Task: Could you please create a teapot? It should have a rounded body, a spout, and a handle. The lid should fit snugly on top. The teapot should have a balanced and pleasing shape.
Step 198:
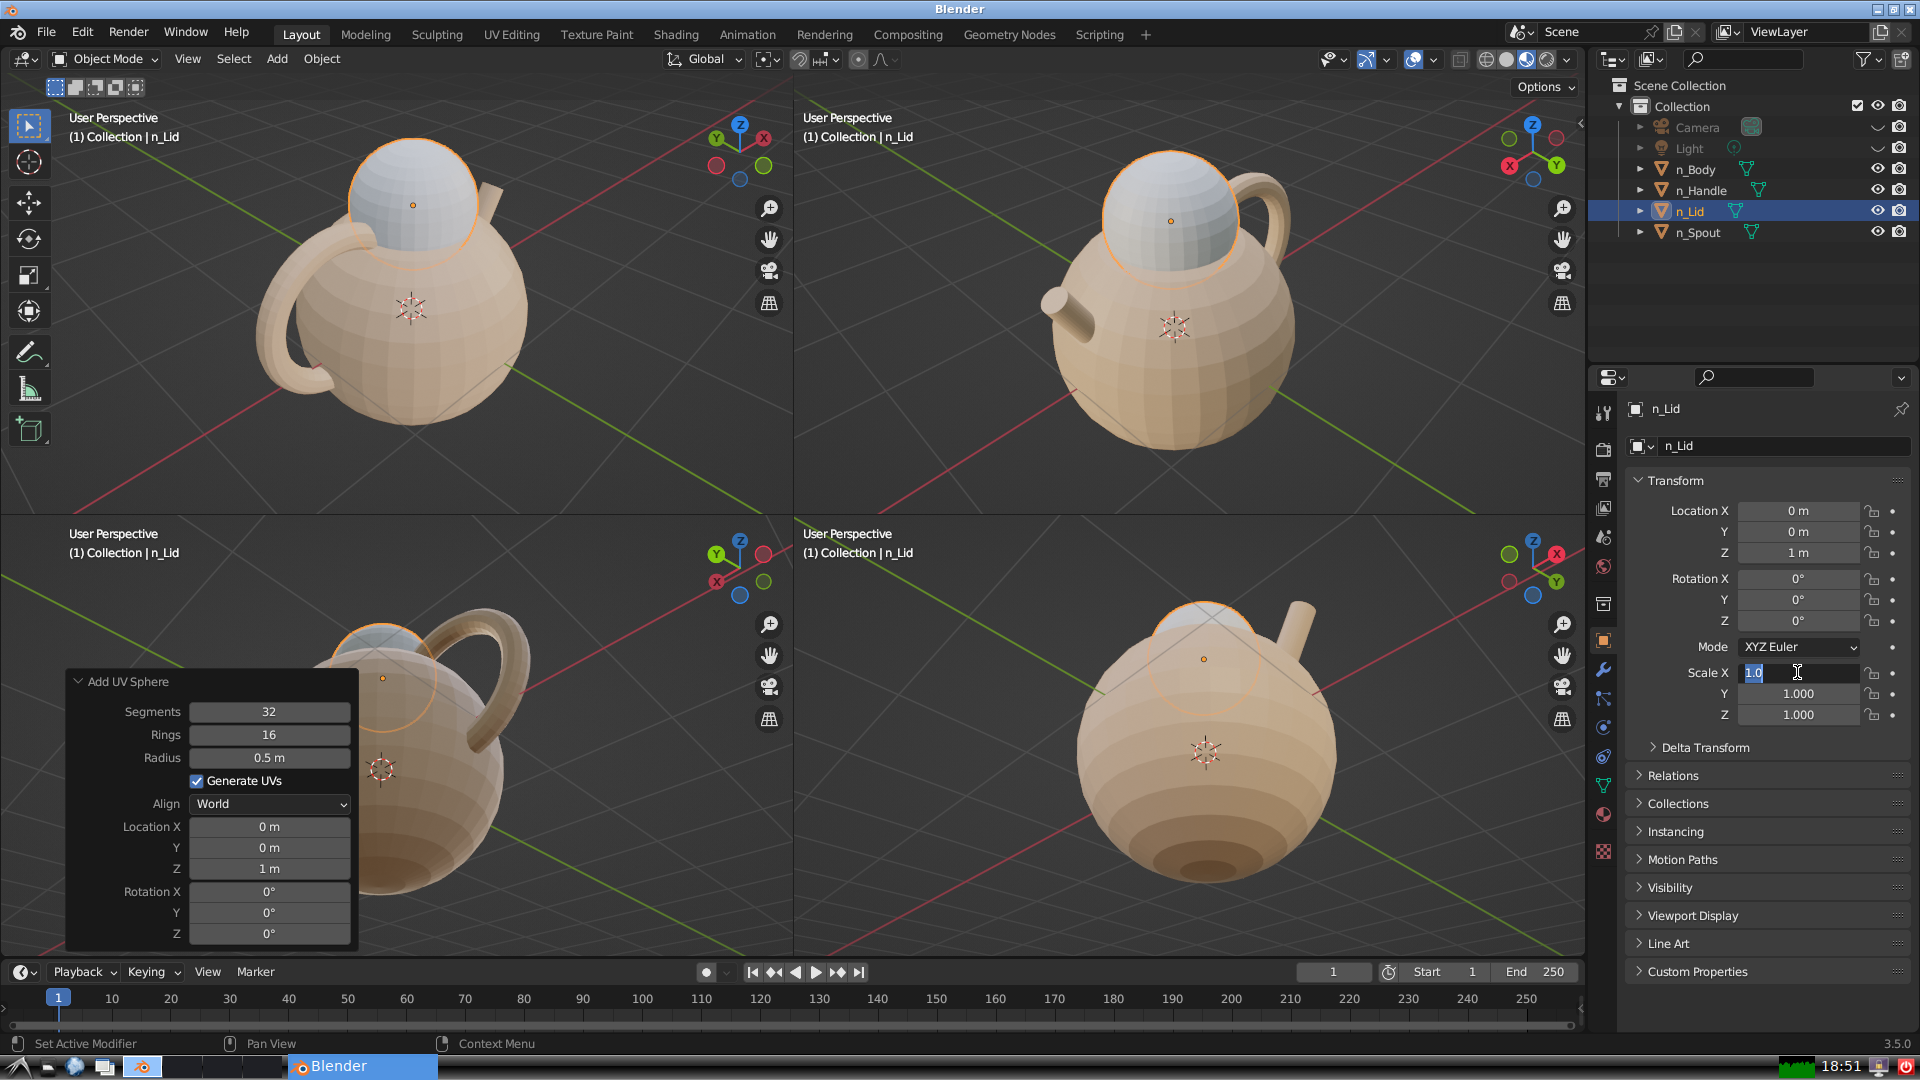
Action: input_text: 1.0